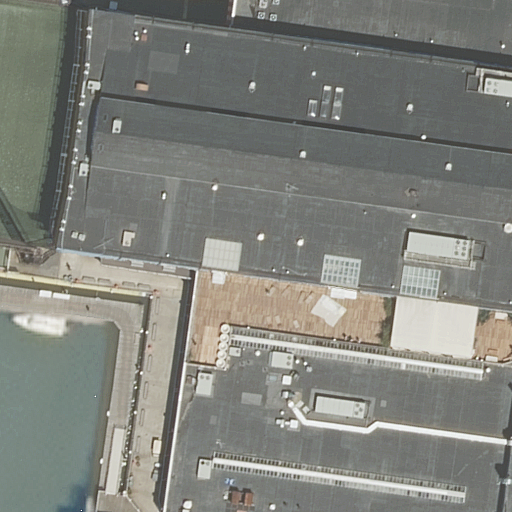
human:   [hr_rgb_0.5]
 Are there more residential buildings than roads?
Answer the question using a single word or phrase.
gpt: no

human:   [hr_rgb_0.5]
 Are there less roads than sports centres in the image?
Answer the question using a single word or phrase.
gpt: no

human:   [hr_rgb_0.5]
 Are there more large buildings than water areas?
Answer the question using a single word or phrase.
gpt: no

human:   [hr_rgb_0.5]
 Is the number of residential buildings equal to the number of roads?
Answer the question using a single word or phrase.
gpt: no

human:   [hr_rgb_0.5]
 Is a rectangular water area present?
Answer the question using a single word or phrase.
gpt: yes

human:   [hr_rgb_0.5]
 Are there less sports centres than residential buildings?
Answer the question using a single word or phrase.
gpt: no

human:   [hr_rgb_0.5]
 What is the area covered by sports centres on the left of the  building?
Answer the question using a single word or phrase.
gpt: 0m2

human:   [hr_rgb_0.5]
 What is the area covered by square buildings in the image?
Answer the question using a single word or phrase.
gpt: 0m2

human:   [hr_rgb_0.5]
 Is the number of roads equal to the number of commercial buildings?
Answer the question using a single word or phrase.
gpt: no

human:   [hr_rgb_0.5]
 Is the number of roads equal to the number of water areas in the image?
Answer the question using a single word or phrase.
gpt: no

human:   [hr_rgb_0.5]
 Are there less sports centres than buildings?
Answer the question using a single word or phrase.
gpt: no

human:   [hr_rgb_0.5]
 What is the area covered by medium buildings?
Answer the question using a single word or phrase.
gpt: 0m2

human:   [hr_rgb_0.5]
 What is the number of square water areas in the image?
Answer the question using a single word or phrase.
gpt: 0

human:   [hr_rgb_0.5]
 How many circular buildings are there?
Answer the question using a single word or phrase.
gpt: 0

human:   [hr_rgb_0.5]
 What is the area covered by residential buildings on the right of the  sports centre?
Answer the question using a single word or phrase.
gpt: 0m2

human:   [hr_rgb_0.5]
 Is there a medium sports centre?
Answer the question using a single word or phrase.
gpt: no

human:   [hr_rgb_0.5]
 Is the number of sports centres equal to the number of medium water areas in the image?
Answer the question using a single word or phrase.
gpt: no

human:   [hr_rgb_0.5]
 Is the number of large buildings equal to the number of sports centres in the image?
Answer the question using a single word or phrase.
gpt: yes

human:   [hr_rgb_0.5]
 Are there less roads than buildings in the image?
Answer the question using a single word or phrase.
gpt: no

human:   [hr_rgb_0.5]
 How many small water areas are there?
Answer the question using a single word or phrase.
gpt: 0

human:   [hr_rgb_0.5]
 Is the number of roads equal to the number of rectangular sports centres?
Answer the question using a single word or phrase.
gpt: no

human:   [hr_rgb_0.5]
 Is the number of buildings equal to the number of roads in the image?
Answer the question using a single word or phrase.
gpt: no

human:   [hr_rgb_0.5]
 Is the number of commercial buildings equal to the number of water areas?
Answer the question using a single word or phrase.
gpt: no

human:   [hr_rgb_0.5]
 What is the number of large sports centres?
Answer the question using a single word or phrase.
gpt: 1

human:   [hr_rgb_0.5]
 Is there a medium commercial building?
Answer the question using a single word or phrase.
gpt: no

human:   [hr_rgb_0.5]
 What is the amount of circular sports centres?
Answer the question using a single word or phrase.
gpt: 0

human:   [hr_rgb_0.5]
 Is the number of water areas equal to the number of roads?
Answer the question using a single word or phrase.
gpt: no

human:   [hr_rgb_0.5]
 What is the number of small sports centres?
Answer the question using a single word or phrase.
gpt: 0

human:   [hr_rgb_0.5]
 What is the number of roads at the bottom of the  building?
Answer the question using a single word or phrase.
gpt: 2

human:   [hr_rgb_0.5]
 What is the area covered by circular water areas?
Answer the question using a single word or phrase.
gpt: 0m2

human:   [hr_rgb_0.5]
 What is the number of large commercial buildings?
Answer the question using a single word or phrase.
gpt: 0

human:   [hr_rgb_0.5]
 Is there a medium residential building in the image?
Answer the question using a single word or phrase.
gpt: no

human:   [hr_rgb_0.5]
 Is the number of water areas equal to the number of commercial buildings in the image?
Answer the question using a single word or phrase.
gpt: no

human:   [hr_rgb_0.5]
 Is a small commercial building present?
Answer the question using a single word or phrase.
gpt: no

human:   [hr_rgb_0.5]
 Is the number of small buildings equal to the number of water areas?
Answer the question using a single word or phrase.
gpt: no

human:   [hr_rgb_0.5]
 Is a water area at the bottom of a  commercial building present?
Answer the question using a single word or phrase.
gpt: no